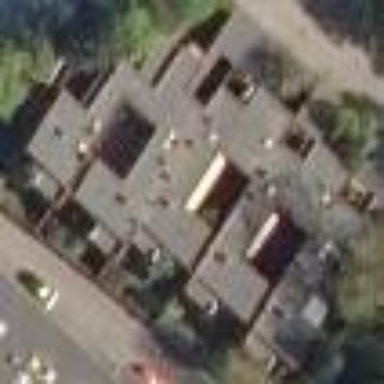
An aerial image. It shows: Terrace building.